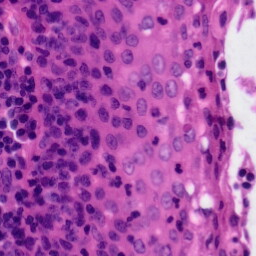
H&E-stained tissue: Tonsil